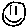
Label: smiley face